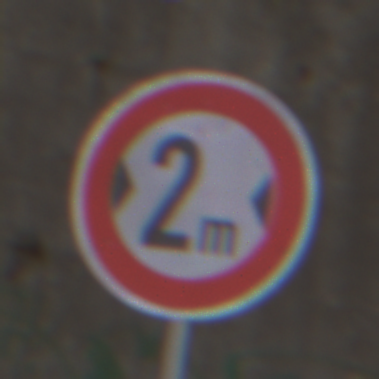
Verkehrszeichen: TatsaechlicheBreite2
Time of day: MorningAfternoon
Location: Outdoor (Suburban)
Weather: PartlyCloudy
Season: NotSpecified
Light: Natural